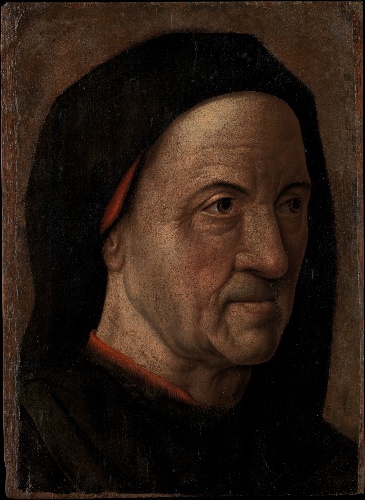
Title: Portrait of an Old Man
Artist: Hugo van der Goes
Artist bio: Netherlandish, Ghent, active by 1467–died 1482 Roode-Klooster
Date: ca. 1470–75
Object type: Painting
Classification: Paintings
Medium: Oil on paper, laid down on wood
Dimensions: Overall 8 3/4 x 6 1/2 in. (22.2 x 16.5 cm)
Department: European Paintings
Credit line: Purchase, 2009 Benefit Fund, Hester Diamond Gift, Victor Wilbour Memorial Fund, Mary Harriman Foundation and Friends of European Paintings Gifts, Alfred N. Punnett Endowment Fund, Marquand and Charles B. Curtis Funds, and University Place Foundation Gift, 2010
Accession year: 2010
Repository: Metropolitan Museum of Art, New York, NY
Tags: Men|Portraits